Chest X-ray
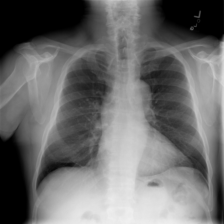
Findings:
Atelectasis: negative
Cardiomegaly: negative
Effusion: negative
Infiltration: negative
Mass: negative
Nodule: negative
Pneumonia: negative
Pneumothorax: negative
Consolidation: negative
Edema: negative
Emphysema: negative
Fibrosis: negative
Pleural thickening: positive
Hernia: negative